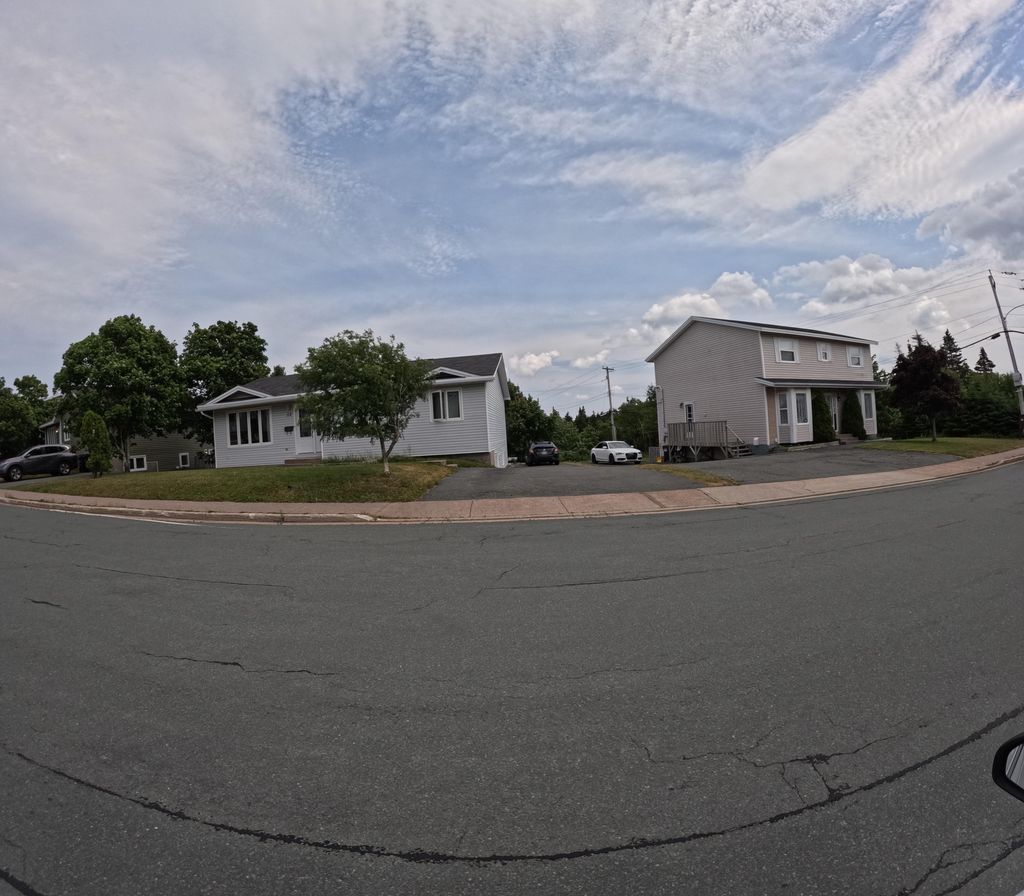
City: st_johns